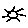
Label: sun